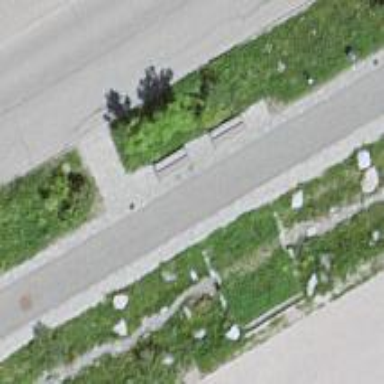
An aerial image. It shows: Brown bench.